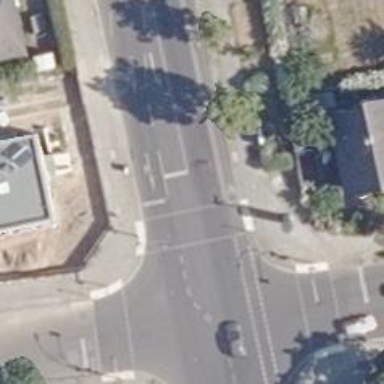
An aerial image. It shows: Road with traffic signals controlling the flow of traffic.